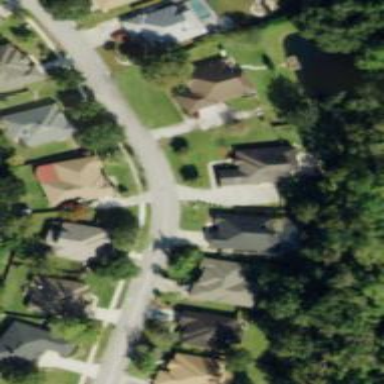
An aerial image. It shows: Residential road with sidewalk on the left side.